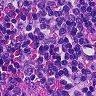
Metastatic tissue present: no